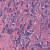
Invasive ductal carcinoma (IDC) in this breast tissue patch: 1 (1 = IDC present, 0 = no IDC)